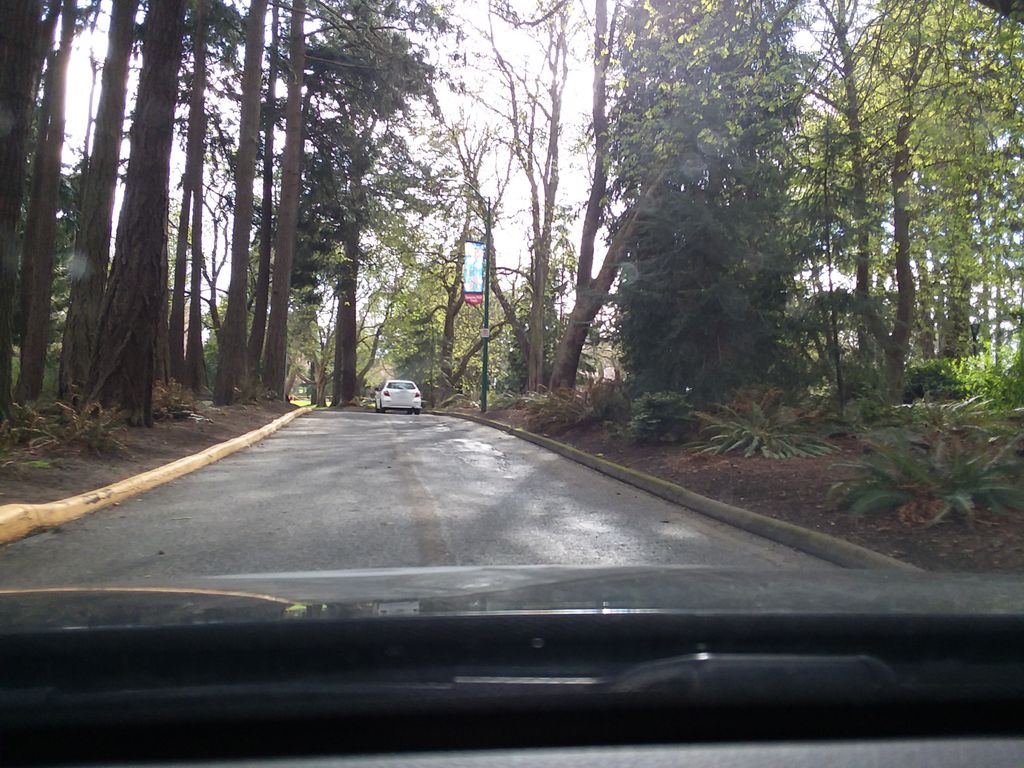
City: victoria